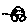
Label: car